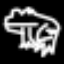
Label: frog